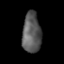
Tissue: lung
Cell type: Others
Senescence score: 0.2139
Nuclear area (px): 735
Mean DAPI intensity: 89.853